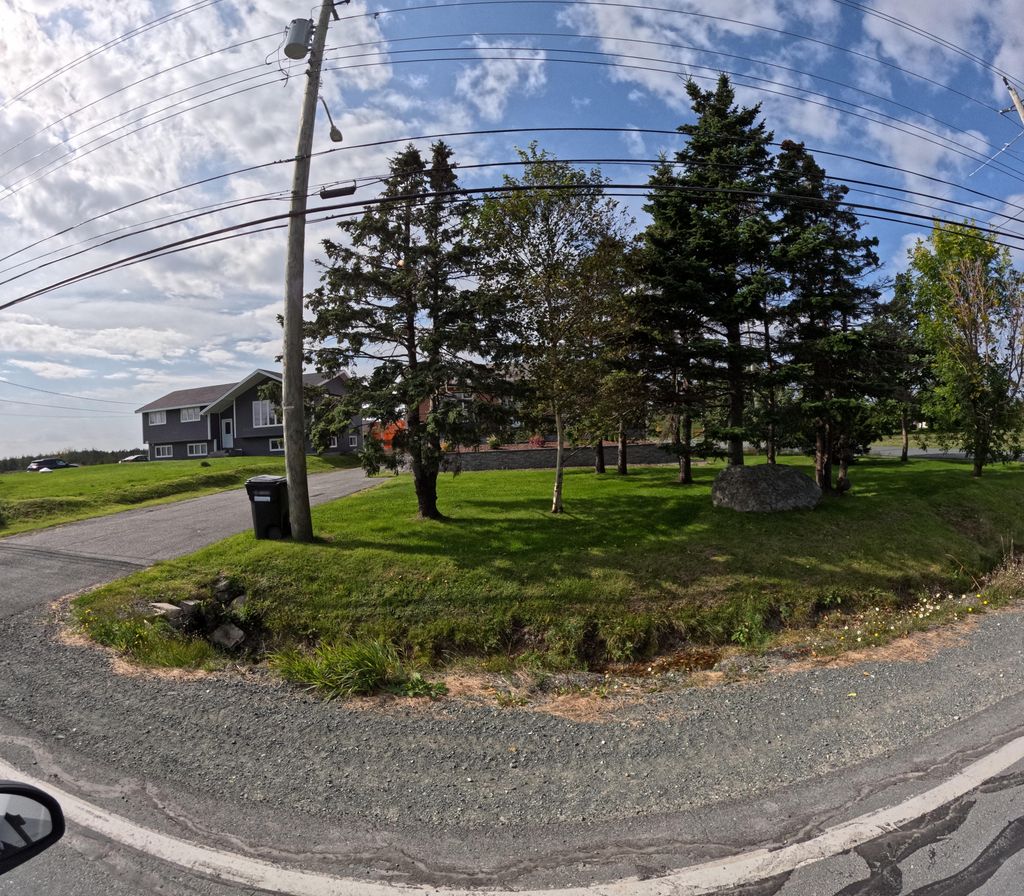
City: st_johns